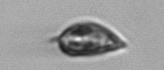
Label: Prorocentrum_triestinum